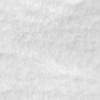
Label: no_change